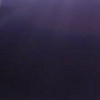
Label: space